Question: What I want to accomplish on <URL>:
-
Current Code:
'''
Meteor.publish 'popularCourses', ->
# find all courses
courses = Course.find({}, {sort: {createdAt: -1}}).fetch()
for course in courses
# find each User by course owner
owner = Meteor.users.findOne({_id: course.owner})
# overwrite the ownerId with the desired username
course.owner = owner.username
return courses
'''
If I turn on, it works. The image shows the current status (autopublish ). As seen in the image, the author's name is only rendered if the current user is the same as the author.

--
A friend suggested the following:
<URL>
> "The basic idea was to attach the username to the course before providing the data with the publish method. However, as described in <URL>, the publish method should return a curser and not an array of objects."
Any ideas how to solve that? Putting the owner usernames in an array? If so, how?
P.S.: Sourecode can be found here (currently, has more commits than the deployed version):
<URL>
Thanks a lot.
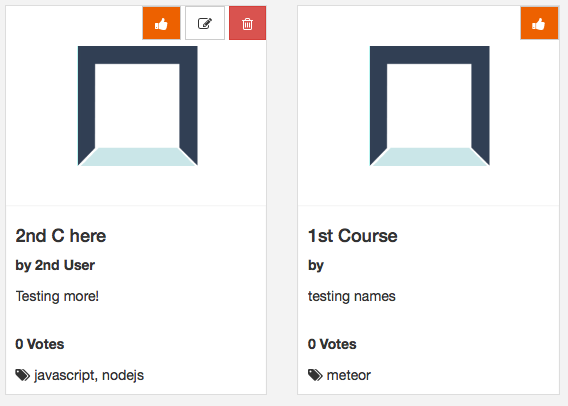
Answer: There are a couple of ways you can accomplish this join. A few notes before before we begin:
- As I explained in the answer to <URL>.
## Server Transform
The literal answer to your question is to transform the documents on the server like so:
'''
Meteor.publish 'popularCourses', ->
transform = (fields) ->
if fields.owner
username = Meteor.users.findOne(fields.owner)?.username
fields.owner = username
fields
handle = Course.find().observeChanges
added: (id, fields) =>
@added 'course', id, transform fields
changed: (id, fields) =>
@changed 'course', id, transform fields
removed: (id) =>
@removed 'course', id
@ready()
@onStop ->
handle.stop()
'''
### Advantages
- 'owner'
### Disadvantages
- Using 'observeChanges' is probably more computational work than a simple join deserves.- If you publish courses somewhere else, it's entirely likely that 'owner' will be overwritten when the documents are merged on the client. This can be countered by appending a field like 'ownerUsername' but that would also require a more expensive observe.- This isn't helpful if you actually need the owner id somewhere on the client.- It isn't reactive if the username changes (probably rare but figured I'd point that out).
## Non-Reactive Publish + Client Join
You could implement the publish like this:
### CoffeeScript
'''
Meteor.publish 'popularCourses', ->
courseCursor = Course.find()
userIds = courseCursor.map (c) -> c.owner
userCursor = Meteor.users.find {_id: $in: userIds}, {fields: username: 1}
[courseCursor, userCursor]
'''
### JavaScript
'''
Meteor.publish('popularCourses', function() {
var courseCursor = Course.find();
var userIds = courseCursor.map(function(c) {return c.owner;});
var userCursor = Meteor.users.find(
{_id: {$in: userIds}},
{fields: {username: 1}
});
return [courseCursor, userCursor];
});
'''
Note that I'm being careful to only publish the 'username' and '_id' from 'userCursor' (you don't want to publish the hashed password and session data by accident). Then you can join the two collections on the client like this:
'''
Template.myTemplate.helpers
courses: ->
Course.find().map (c) ->
c.owner = Meteor.users.findOne(c.owner)?.username
c
'''
### Advantages
- Computationally light-weight and simple publish function.- Reactive if the username changes.
### Disadvantages
- Not reactive if the owner changes.- You'll need to do the join on the client. An interesting alternative is to use something like <URL>.
Finally, I'll point out that you can use a package to do a fully reactive join. However, unless the owner (or owner's username) is changing a lot then this is probably overkill.